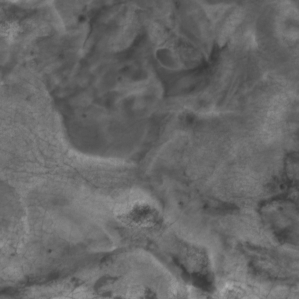
Label: non_frost